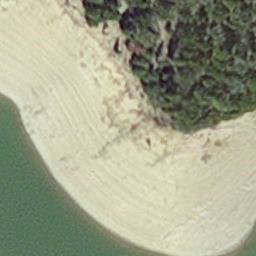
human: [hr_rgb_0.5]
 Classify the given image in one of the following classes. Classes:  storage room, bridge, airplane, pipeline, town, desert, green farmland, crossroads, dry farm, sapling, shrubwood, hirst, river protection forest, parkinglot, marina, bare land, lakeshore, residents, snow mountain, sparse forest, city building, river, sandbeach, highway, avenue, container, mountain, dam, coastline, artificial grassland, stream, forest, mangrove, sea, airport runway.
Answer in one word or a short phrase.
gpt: hirst